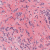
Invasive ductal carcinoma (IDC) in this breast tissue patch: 1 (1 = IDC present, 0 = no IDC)